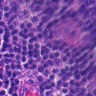
Metastatic tissue present: no